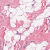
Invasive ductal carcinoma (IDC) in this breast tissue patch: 0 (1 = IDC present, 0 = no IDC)